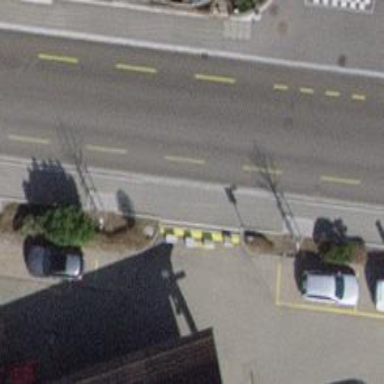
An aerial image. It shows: Block barrier.